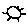
Label: sun